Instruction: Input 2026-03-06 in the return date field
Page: home
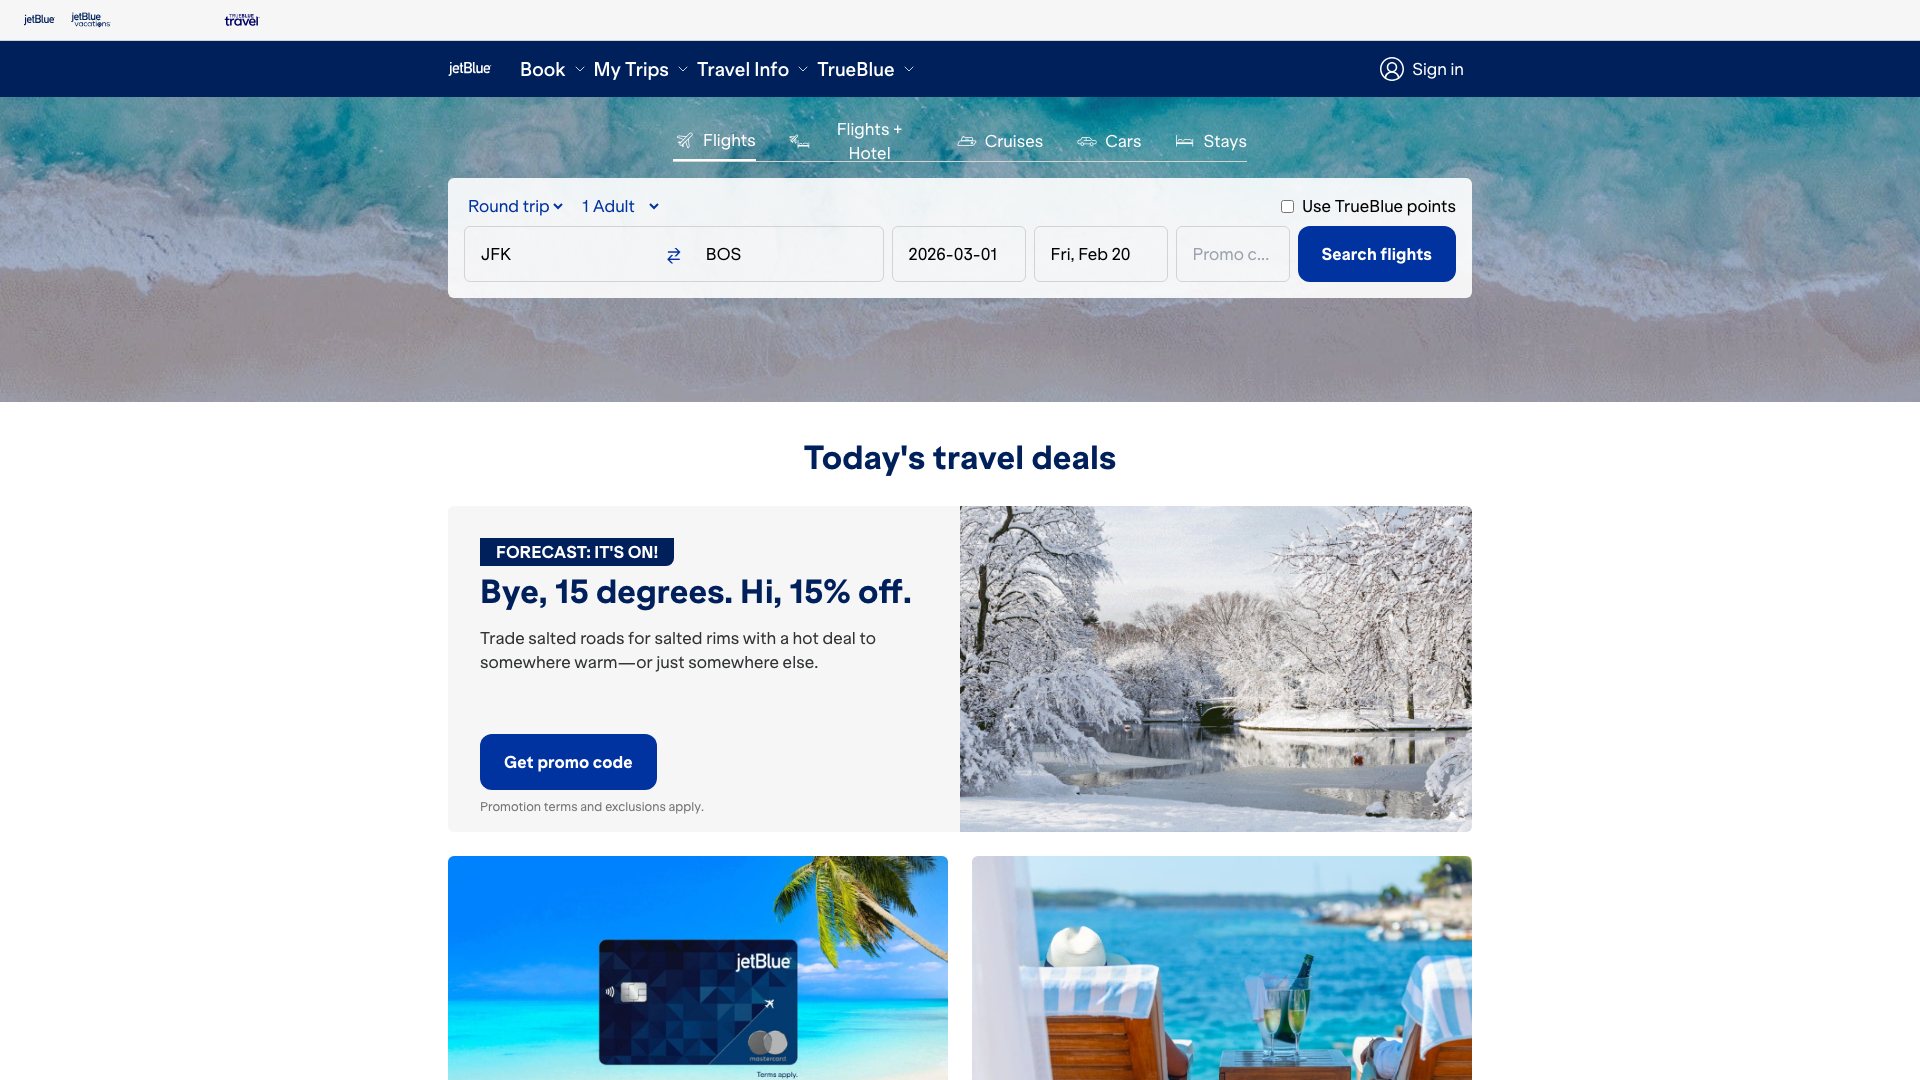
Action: type